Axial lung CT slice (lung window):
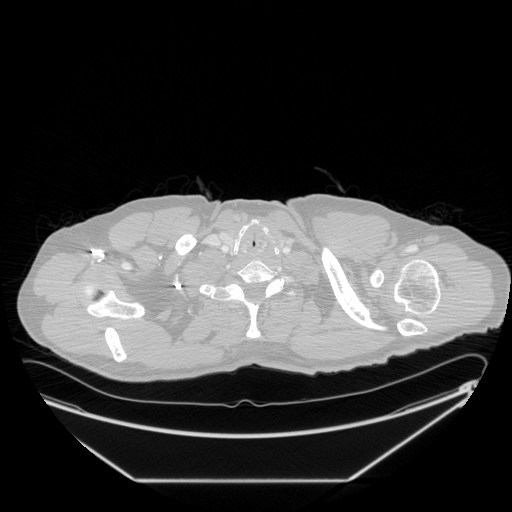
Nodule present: no